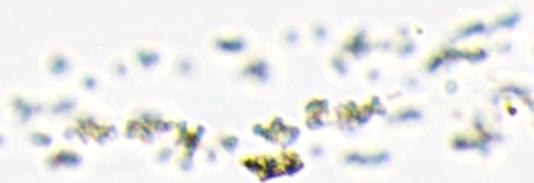
Label: Phaeocystis